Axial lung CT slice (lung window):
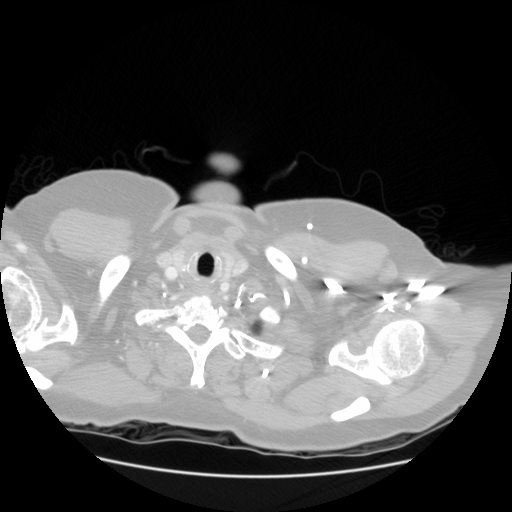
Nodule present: no